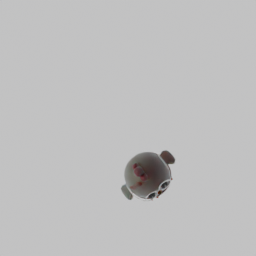
Label: decoration